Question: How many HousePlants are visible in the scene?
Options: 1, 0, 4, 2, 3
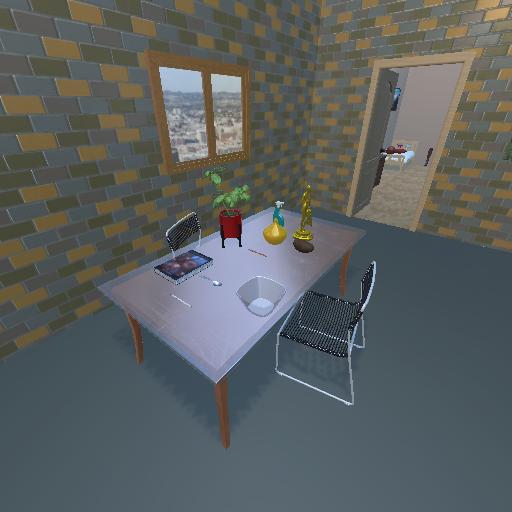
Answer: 1